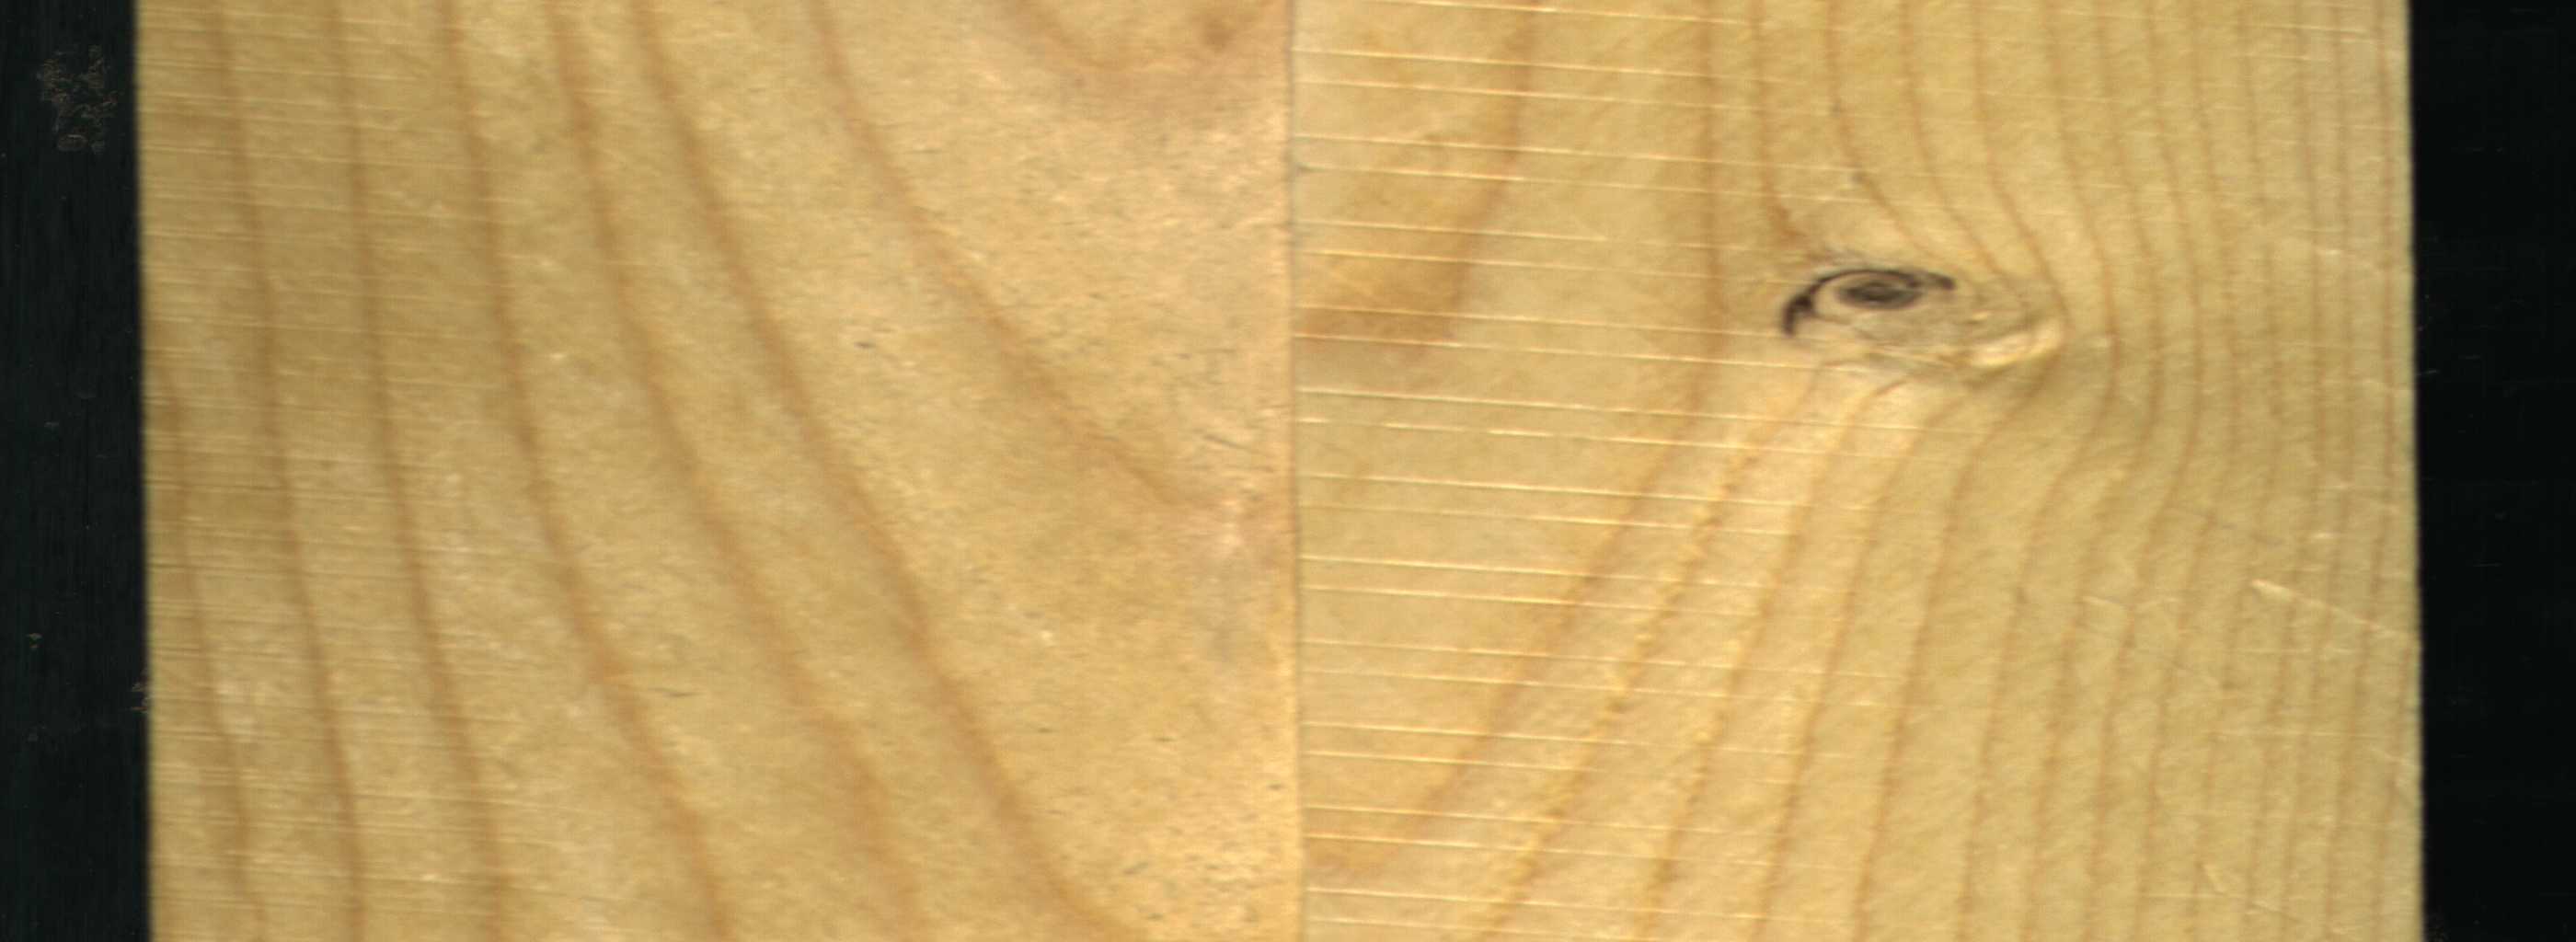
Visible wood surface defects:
Live_Knot